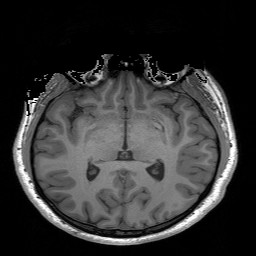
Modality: T1w
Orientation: coronal